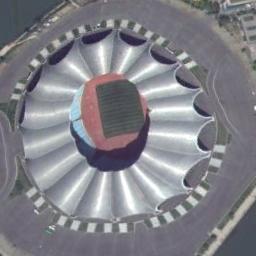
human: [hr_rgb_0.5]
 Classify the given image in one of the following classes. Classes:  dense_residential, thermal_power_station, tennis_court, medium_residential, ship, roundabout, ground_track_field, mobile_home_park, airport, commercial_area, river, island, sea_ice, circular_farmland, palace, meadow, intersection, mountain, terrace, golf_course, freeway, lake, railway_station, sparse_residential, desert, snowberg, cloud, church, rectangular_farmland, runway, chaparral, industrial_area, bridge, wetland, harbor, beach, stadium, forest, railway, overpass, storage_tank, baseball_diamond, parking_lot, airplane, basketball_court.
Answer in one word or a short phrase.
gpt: stadium